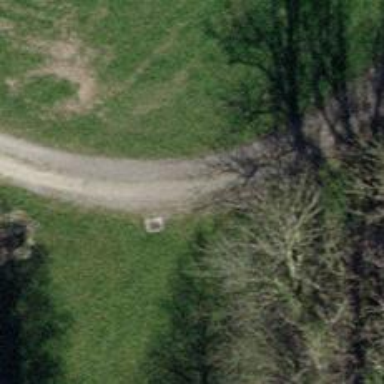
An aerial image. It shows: Gravel track with grade 2 quality.